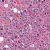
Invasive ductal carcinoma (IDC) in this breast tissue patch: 1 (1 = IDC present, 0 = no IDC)